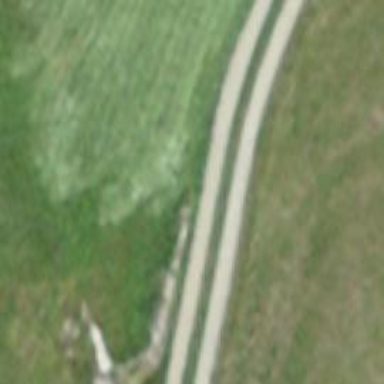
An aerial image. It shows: Track road with concrete surface and grade 1 track type.